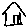
Label: house